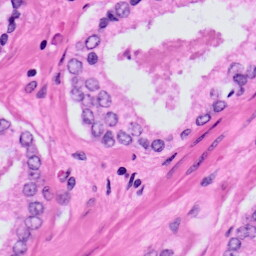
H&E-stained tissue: Prostate